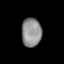
Tissue: lung
Cell type: Fibroblasts
Senescence score: 0.5844
Nuclear area (px): 567
Mean DAPI intensity: 140.892